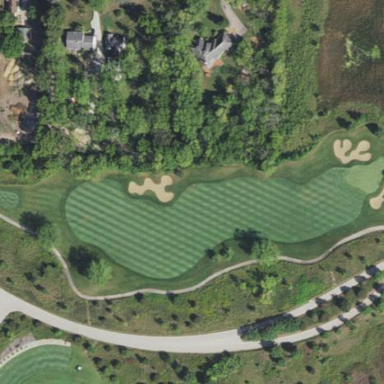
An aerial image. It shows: Area of rough grass used for golf.